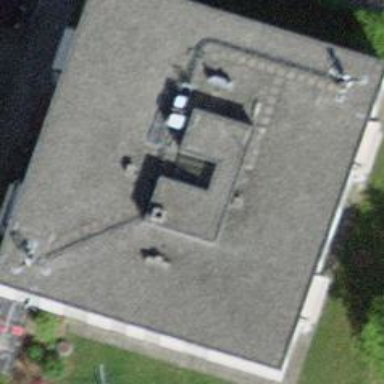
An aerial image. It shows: Flat-roofed apartment building.